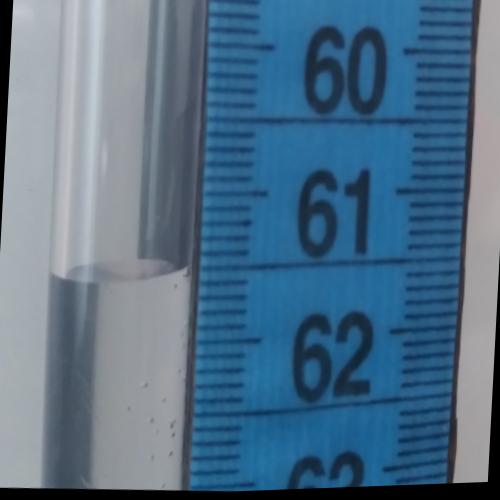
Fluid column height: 61.5 cm